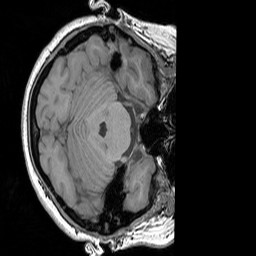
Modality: T1w
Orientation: axial
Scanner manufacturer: siemens
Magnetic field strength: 3 T
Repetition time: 1.83 s
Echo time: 0.00303 s